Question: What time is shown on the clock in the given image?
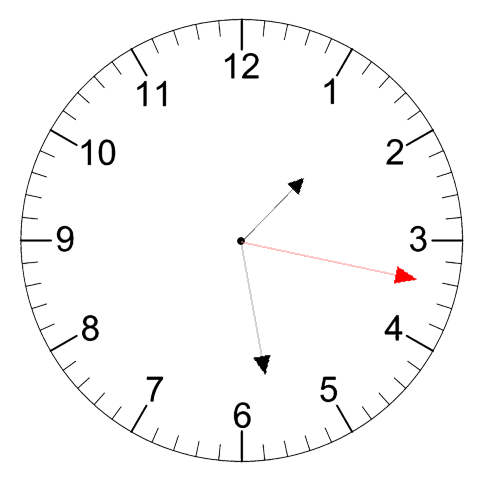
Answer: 01:28:17